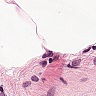
Metastatic tissue present: no